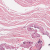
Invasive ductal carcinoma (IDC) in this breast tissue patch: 0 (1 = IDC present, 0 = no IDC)